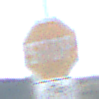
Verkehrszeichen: Stop
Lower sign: RichtungsangabeDurchPfeile9
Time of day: Midday
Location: Outdoor (Nature)
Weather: PartlyCloudy
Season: NotSpecified
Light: Natural